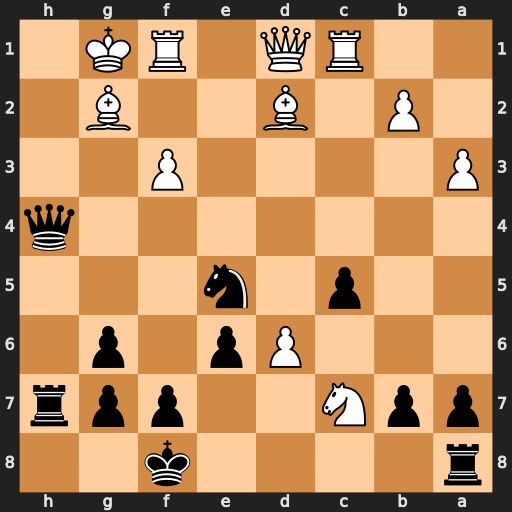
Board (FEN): r4k2/ppN2ppr/3Pp1p1/2p1n3/7q/P4P2/1P1B2B1/2RQ1RK1
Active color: b
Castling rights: -
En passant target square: -
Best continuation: Nd3 Bf4 Nxf4